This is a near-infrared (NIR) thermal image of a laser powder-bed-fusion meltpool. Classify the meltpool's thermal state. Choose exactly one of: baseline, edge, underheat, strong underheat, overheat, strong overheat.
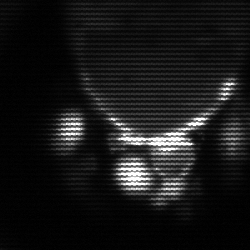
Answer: baseline